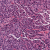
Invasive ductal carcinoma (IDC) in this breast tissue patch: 1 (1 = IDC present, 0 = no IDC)